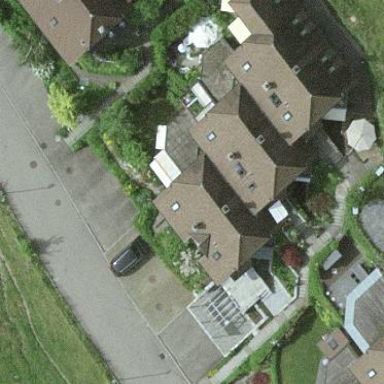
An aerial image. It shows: Residential building.